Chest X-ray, PA view. Patient: 50 years old, sex F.
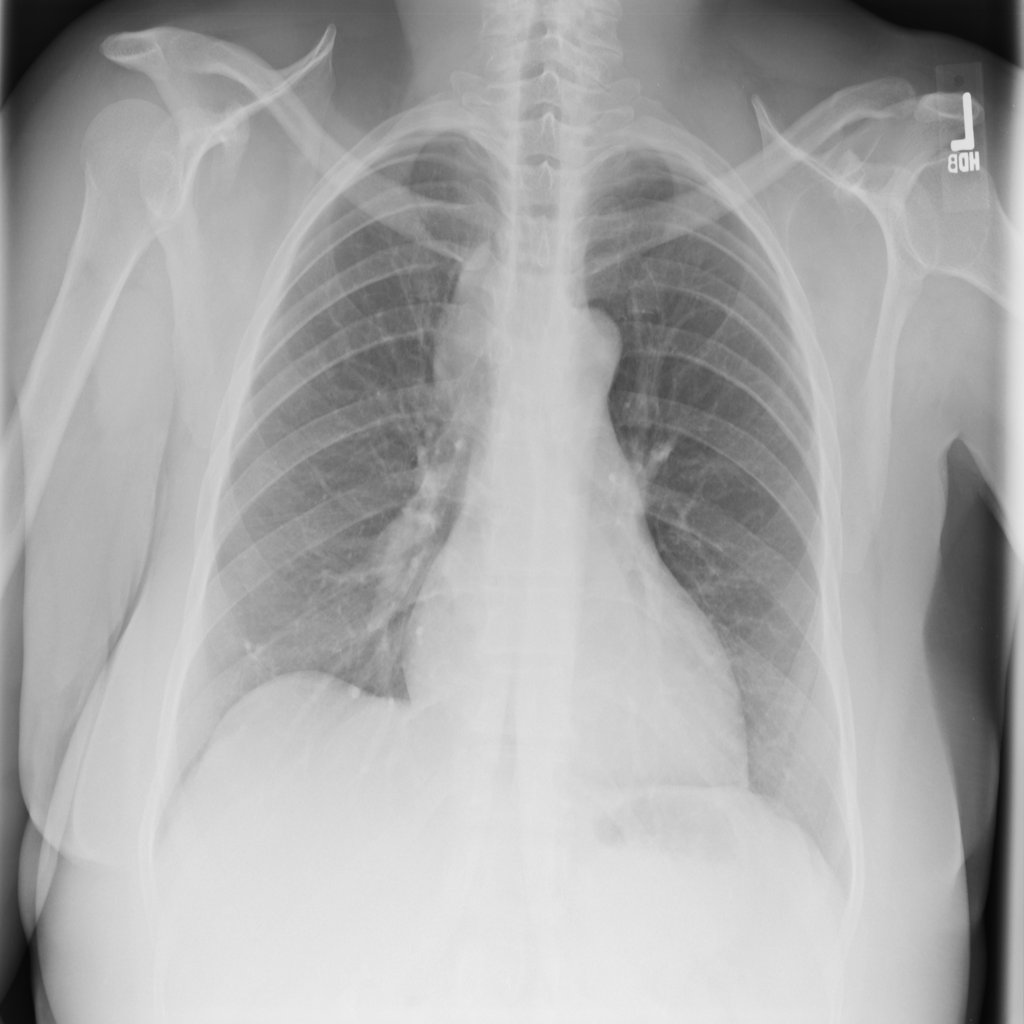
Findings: Cardiomegaly